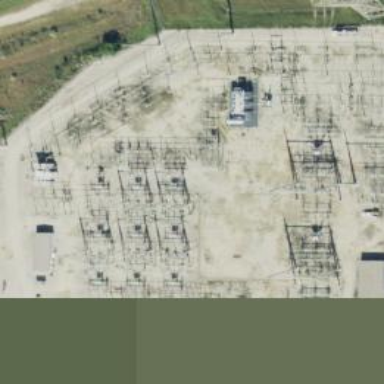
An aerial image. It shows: Switch for power supply.